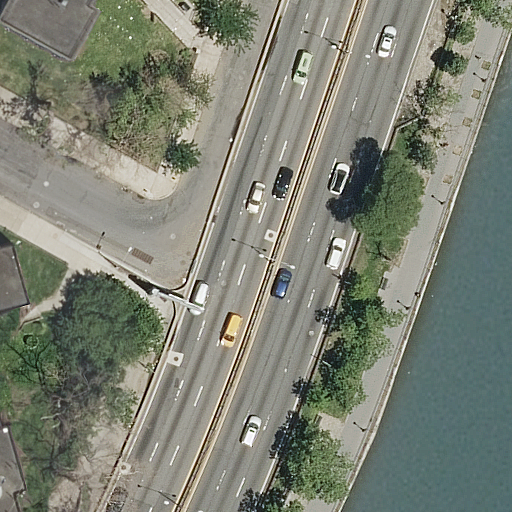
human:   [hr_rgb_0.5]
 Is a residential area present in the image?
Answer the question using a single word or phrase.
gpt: yes

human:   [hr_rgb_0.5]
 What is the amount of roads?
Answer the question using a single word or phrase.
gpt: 8

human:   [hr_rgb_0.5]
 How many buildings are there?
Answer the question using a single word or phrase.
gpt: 2

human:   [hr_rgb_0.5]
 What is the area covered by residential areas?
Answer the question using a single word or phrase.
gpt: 12823m2

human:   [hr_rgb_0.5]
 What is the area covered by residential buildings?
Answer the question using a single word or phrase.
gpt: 1783m2

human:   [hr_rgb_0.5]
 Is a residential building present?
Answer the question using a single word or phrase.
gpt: yes

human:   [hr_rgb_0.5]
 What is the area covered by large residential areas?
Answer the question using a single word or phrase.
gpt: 12823m2

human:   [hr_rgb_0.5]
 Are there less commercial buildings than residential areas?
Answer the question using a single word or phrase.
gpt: yes

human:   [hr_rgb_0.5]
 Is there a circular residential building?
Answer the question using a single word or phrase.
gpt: no

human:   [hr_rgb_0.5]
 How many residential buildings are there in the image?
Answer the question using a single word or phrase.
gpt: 2

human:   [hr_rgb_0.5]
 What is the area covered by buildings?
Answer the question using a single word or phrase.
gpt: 1783m2

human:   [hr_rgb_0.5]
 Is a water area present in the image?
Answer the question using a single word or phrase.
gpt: yes

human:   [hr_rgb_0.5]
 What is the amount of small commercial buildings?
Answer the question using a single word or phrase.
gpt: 0

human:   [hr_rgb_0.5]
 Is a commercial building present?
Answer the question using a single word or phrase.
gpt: no

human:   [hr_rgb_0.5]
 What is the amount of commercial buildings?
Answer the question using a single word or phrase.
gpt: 0

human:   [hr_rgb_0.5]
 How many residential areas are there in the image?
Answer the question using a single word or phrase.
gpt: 2

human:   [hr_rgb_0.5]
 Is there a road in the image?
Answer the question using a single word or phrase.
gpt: yes

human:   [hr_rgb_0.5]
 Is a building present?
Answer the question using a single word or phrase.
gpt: yes

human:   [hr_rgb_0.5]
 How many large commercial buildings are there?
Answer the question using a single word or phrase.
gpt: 0

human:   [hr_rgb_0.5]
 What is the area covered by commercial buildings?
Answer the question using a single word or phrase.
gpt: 0m2

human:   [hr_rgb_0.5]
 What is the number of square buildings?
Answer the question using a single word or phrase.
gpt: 0

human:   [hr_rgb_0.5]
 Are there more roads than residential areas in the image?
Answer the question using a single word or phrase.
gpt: yes

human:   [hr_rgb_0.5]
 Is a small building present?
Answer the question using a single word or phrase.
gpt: no

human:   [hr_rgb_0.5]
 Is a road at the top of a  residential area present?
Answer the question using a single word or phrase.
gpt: yes

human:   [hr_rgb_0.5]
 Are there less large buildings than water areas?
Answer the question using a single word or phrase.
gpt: no

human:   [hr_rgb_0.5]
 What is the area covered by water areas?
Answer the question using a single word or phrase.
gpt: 1623m2

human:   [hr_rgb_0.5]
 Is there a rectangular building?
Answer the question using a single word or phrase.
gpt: no

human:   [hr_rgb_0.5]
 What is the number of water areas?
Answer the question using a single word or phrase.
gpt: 1

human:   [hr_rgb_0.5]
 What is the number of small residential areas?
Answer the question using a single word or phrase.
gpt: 0

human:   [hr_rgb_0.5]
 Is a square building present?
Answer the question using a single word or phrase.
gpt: no

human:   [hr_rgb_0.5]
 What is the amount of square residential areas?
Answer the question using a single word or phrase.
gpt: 0

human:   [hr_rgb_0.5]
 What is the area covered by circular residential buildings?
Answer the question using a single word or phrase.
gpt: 0m2

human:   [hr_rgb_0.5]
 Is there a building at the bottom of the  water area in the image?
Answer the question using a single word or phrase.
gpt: yes

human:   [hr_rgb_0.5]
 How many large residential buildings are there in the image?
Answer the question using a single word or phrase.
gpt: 2

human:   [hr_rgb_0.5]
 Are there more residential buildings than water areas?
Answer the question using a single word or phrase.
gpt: yes

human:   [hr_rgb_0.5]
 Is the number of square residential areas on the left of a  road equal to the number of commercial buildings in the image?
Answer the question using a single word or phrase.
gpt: yes

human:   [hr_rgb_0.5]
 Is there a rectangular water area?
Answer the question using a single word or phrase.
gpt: yes

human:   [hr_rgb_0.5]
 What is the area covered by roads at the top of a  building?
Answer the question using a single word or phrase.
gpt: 0m2

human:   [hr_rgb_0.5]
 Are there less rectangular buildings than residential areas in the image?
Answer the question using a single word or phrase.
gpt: yes

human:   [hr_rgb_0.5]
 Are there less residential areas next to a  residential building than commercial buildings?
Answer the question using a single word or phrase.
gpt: no

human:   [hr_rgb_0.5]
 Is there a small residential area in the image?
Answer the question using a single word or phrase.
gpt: no

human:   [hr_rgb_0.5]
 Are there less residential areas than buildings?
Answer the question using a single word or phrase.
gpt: no

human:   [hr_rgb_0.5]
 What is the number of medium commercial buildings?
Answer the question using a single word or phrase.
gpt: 0

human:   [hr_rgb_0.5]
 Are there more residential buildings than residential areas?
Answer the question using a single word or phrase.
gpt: no

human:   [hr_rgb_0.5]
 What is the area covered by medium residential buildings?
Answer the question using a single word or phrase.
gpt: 0m2

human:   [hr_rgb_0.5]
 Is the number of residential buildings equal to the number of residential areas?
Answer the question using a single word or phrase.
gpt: yes

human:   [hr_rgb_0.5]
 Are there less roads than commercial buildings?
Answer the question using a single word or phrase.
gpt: no

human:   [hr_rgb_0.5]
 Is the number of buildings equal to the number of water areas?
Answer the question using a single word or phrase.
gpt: no

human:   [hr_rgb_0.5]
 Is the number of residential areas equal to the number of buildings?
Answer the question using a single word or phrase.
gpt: yes

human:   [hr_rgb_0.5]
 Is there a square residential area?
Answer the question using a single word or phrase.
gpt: no

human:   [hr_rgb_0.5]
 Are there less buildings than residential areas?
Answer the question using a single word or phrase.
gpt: no

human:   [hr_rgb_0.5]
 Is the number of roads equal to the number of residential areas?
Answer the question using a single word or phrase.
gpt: no

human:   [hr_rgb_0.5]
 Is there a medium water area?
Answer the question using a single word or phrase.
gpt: no

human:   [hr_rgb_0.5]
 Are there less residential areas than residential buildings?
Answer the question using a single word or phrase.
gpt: no

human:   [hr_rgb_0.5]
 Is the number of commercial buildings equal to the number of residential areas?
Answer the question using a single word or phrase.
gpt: no

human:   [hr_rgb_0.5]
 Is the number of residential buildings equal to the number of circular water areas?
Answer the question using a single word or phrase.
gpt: no

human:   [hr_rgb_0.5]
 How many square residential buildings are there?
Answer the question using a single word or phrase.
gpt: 0

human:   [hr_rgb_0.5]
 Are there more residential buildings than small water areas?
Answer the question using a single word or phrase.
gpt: yes

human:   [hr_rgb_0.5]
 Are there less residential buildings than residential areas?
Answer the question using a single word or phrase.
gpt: no

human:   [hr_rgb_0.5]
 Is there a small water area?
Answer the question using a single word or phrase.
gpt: no

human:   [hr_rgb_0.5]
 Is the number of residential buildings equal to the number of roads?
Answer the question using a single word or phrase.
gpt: no

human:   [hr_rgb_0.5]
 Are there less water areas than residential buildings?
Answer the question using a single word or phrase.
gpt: yes

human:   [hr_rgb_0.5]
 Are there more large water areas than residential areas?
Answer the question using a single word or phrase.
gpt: no

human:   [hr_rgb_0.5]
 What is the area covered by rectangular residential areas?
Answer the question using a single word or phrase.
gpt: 12823m2